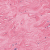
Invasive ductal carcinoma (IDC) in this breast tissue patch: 0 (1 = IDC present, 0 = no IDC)